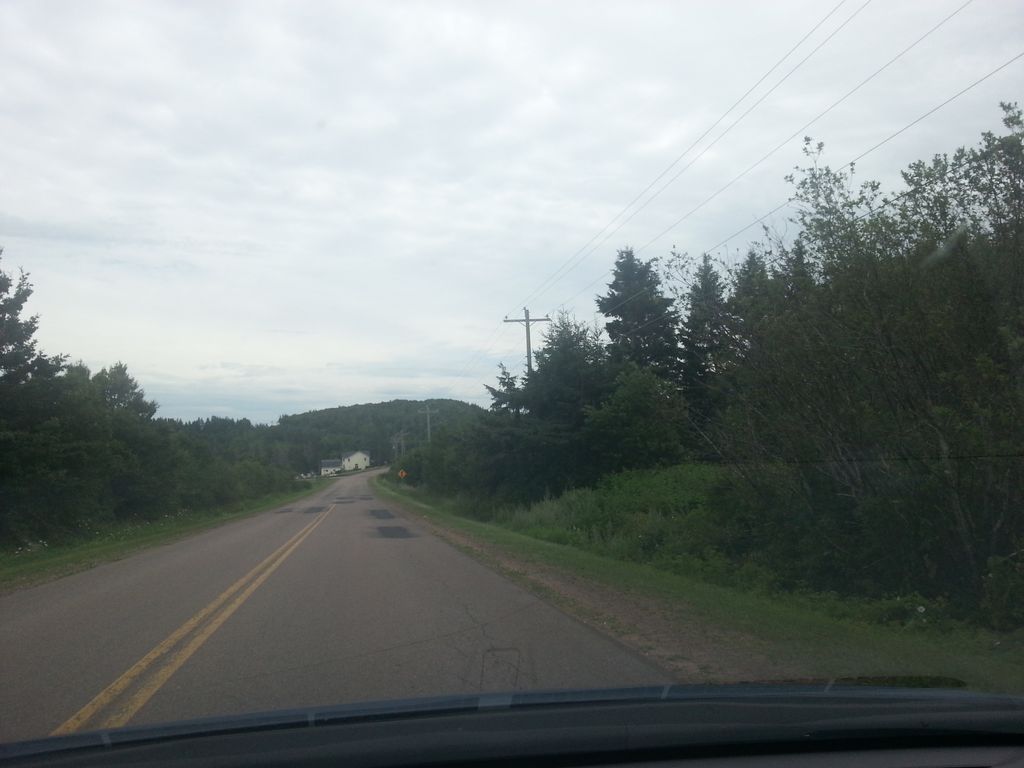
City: charlottetown